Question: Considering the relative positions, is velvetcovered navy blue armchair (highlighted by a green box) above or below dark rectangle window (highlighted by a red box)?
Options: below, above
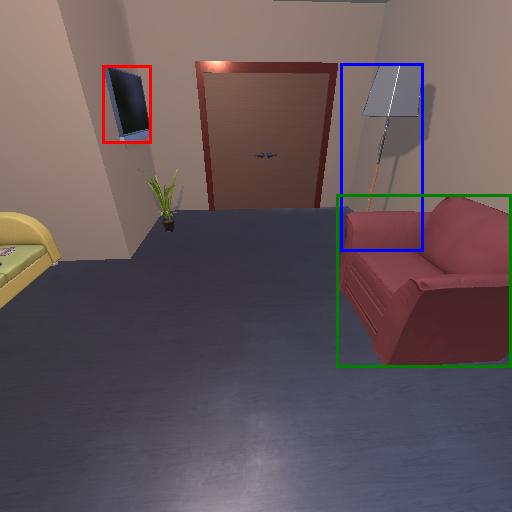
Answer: below